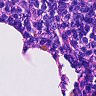
Metastatic tissue present: no